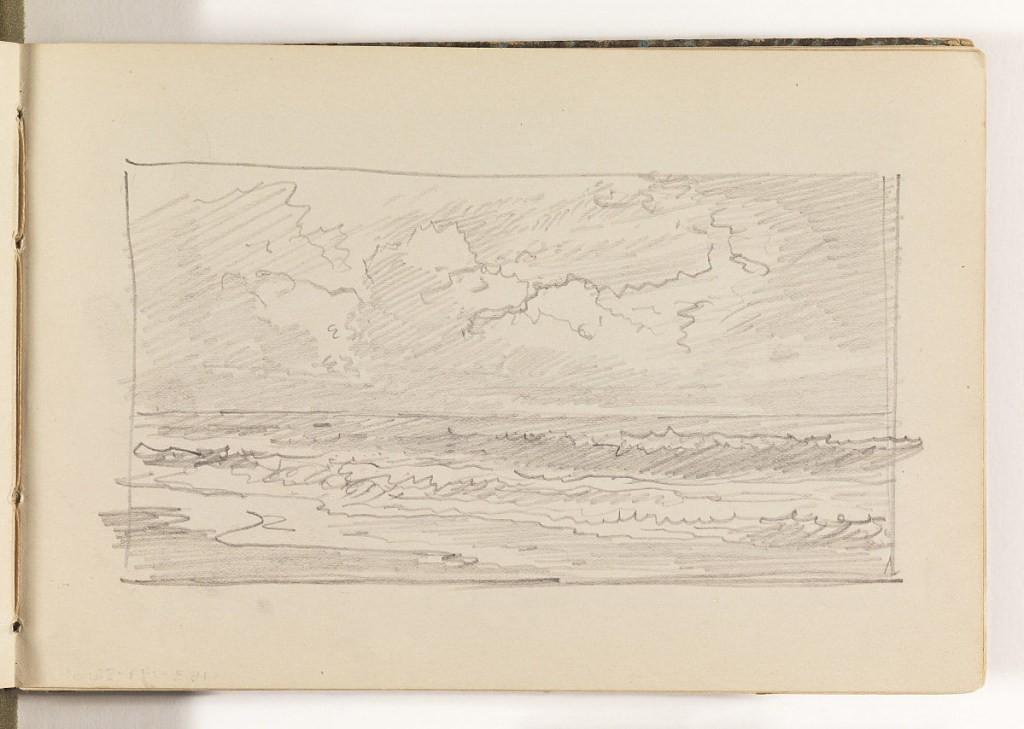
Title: Light Sketch of Waves on Beach
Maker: William Trost Richards, American, 1833–1905
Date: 1870–85
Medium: Graphite on cream wove paper, bound
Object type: Sketchbook folio
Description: Ocean with small waves breaking on shore at beach.